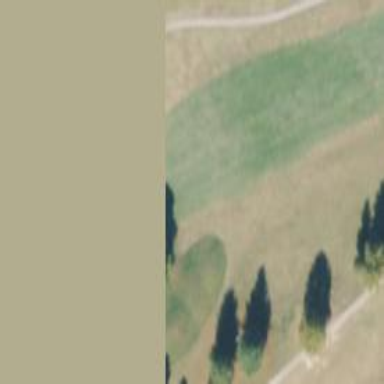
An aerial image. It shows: Scenic golf fairway.